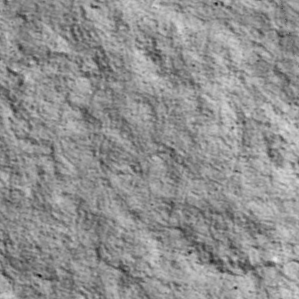
Label: non_frost